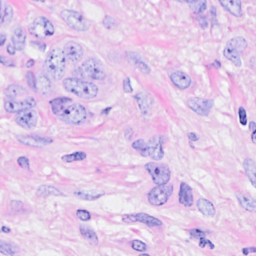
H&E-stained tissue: Breast